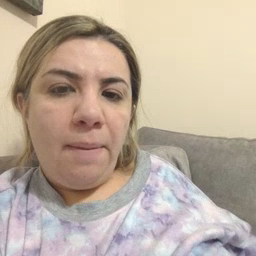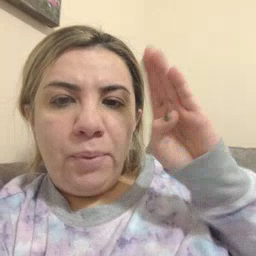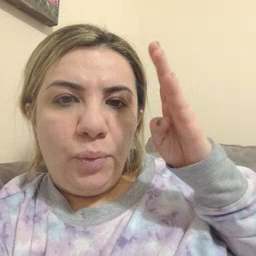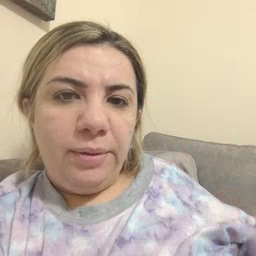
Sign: blue